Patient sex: M
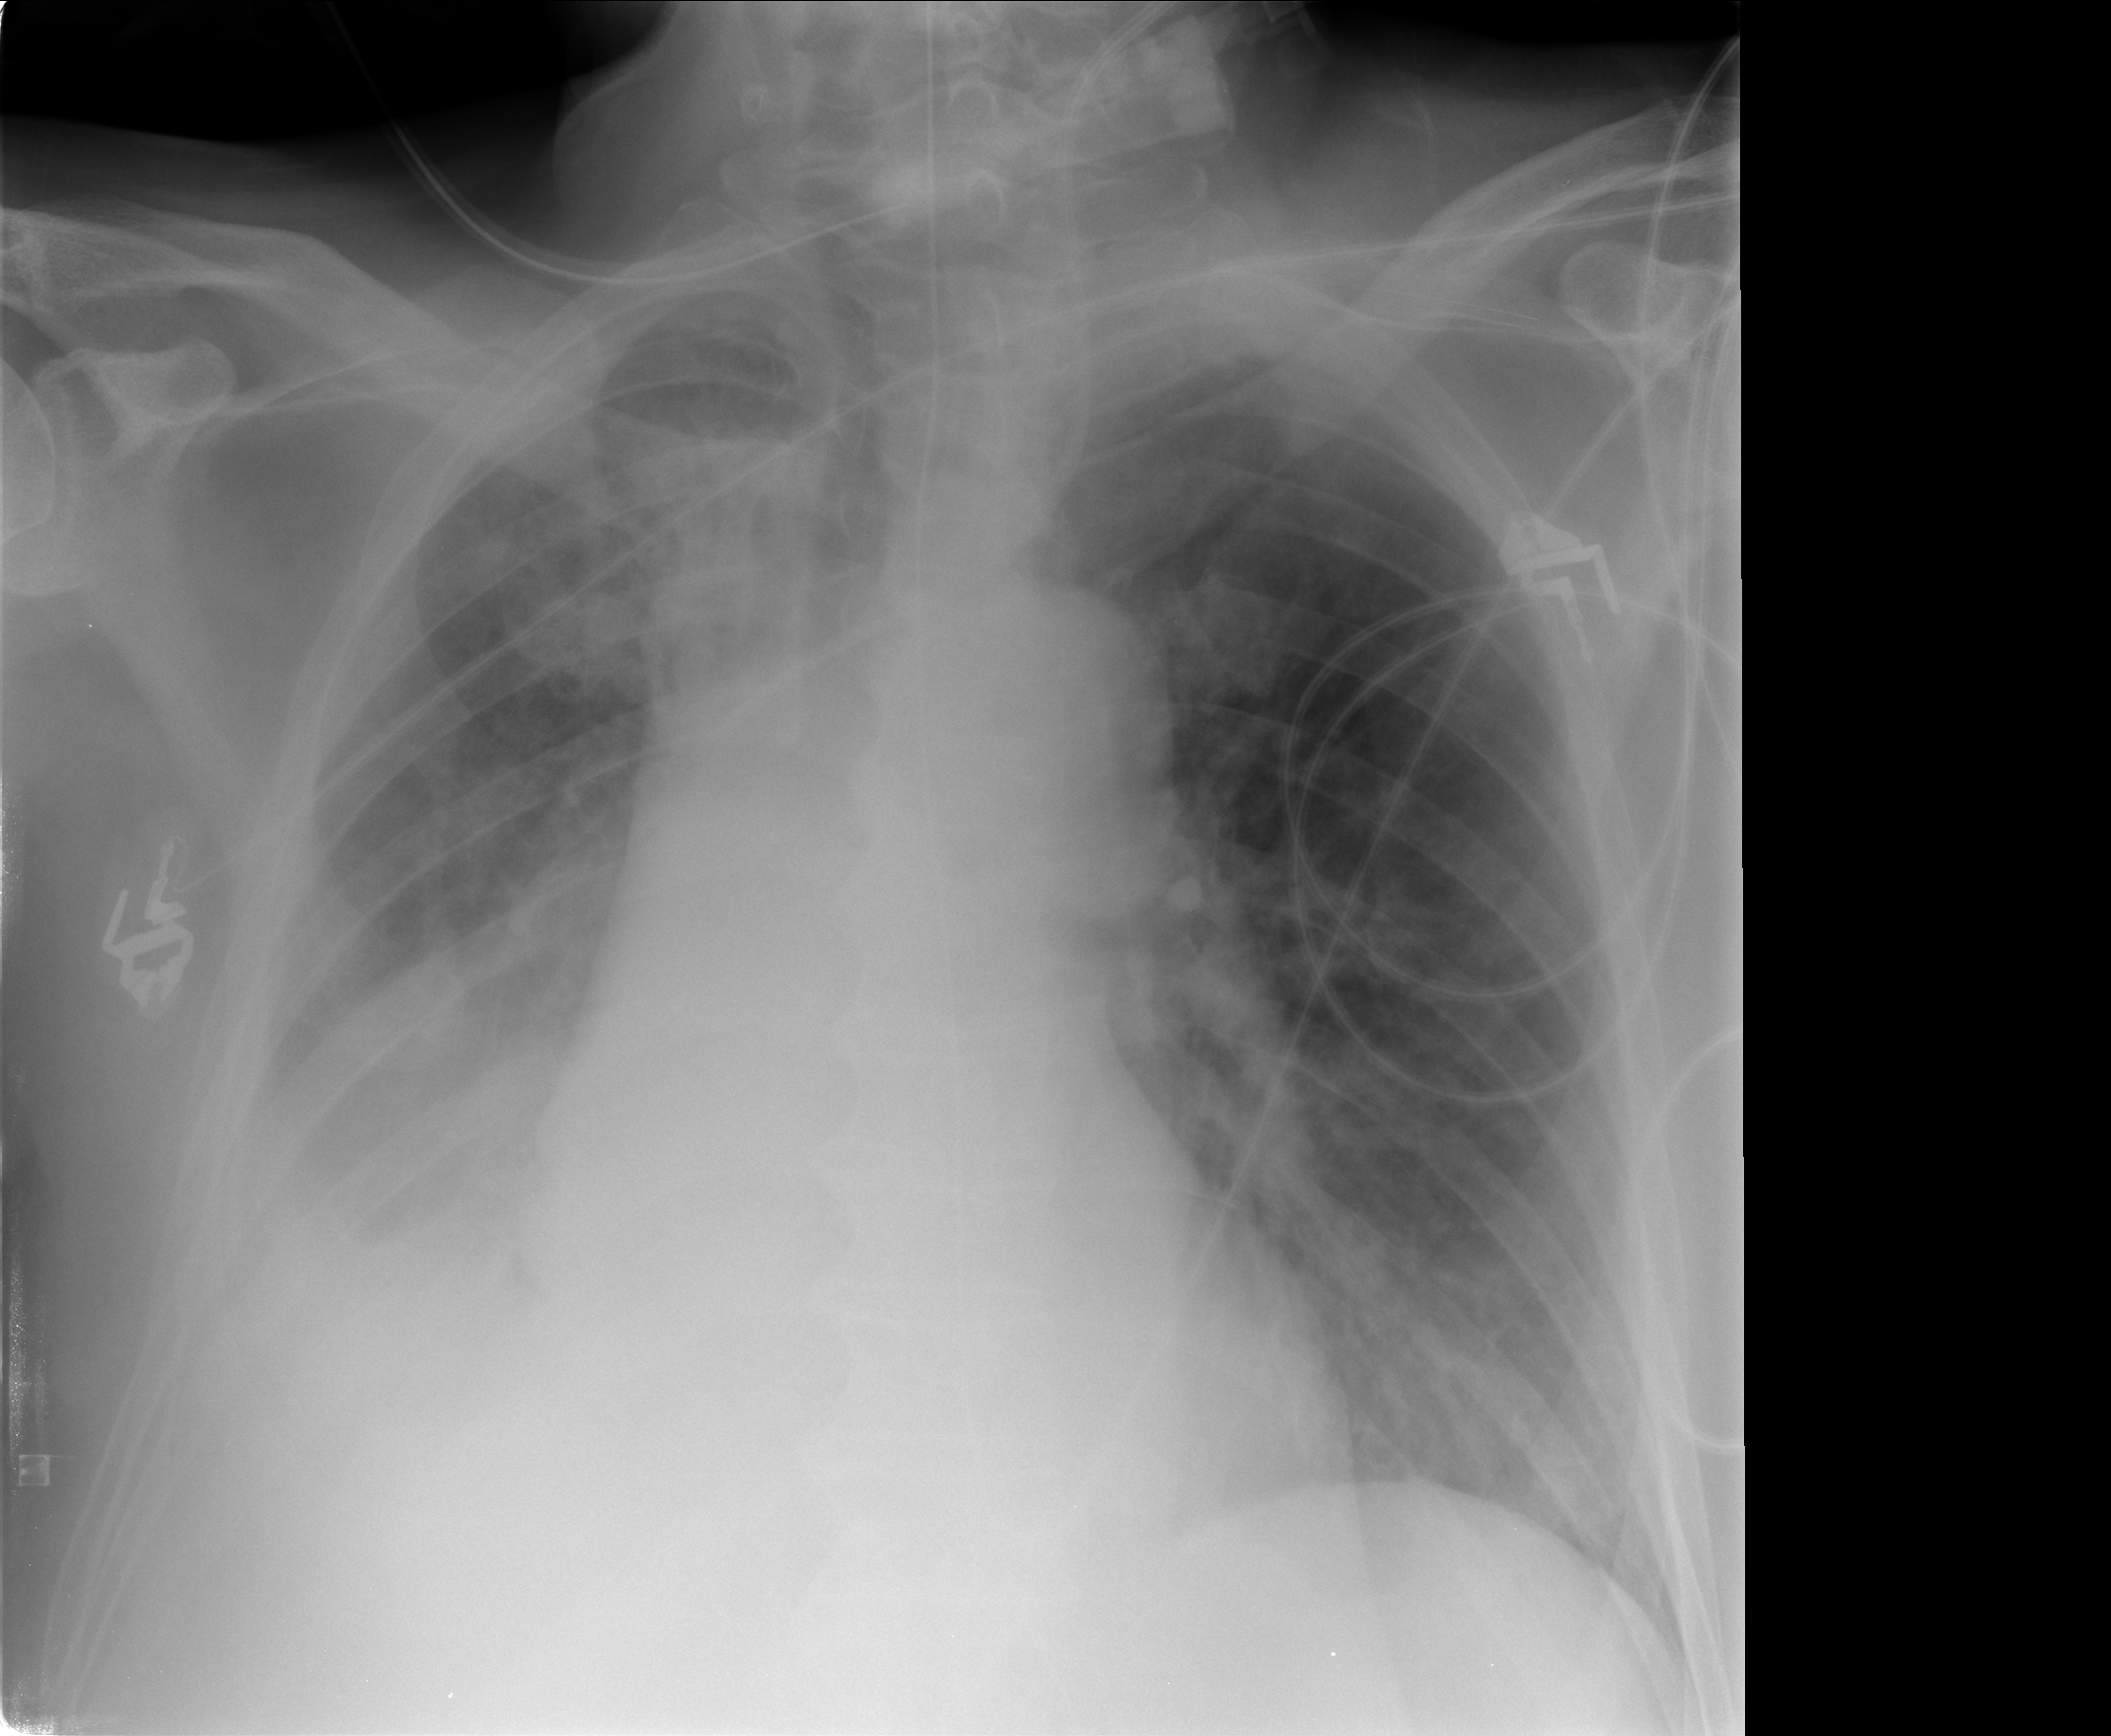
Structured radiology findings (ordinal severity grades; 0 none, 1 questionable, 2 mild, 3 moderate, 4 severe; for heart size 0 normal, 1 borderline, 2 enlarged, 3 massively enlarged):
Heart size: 2
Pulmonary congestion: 2
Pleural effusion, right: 3
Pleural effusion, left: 0
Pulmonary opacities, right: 0
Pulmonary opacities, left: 0
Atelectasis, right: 3
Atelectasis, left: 0